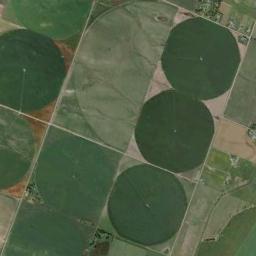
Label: circular_farmland